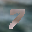
Label: 7